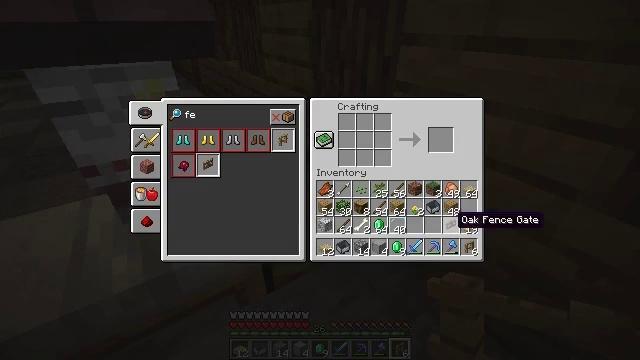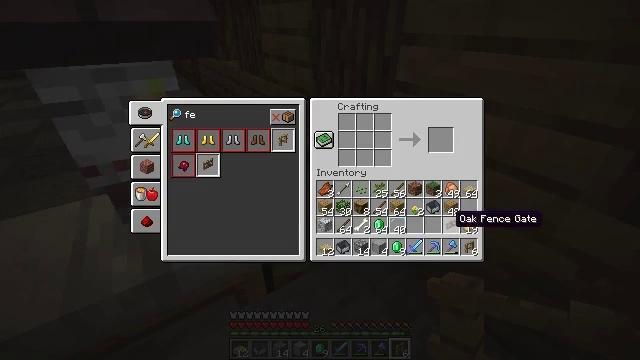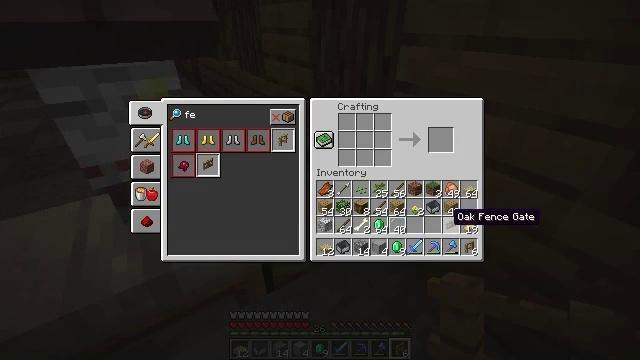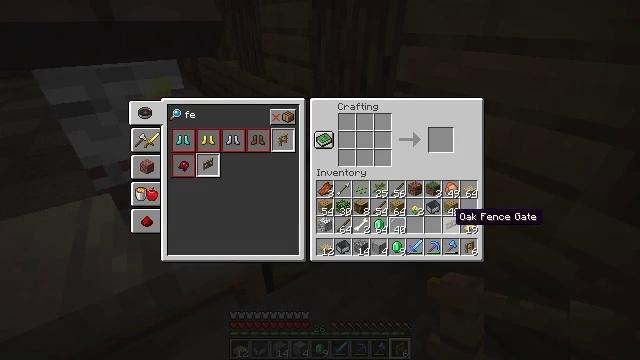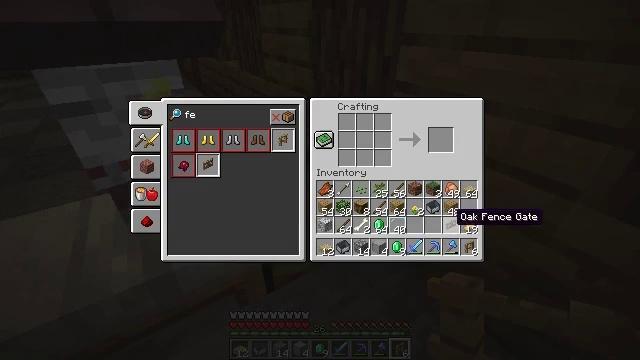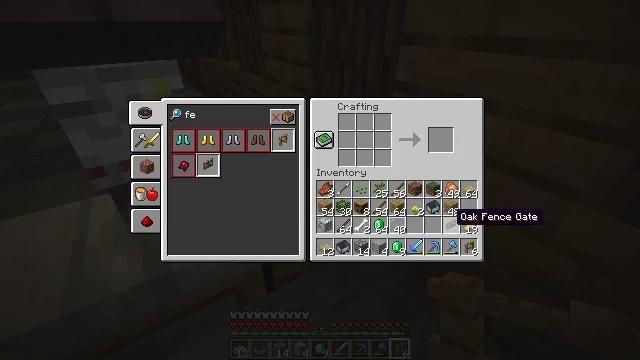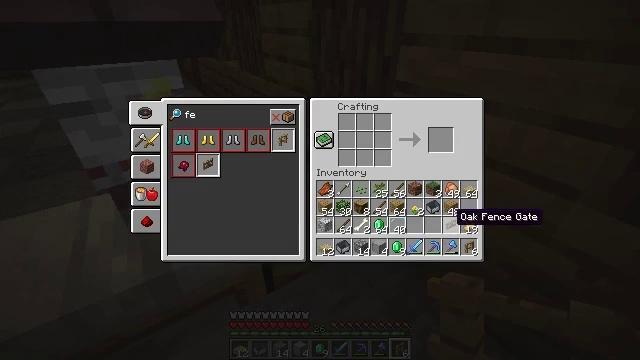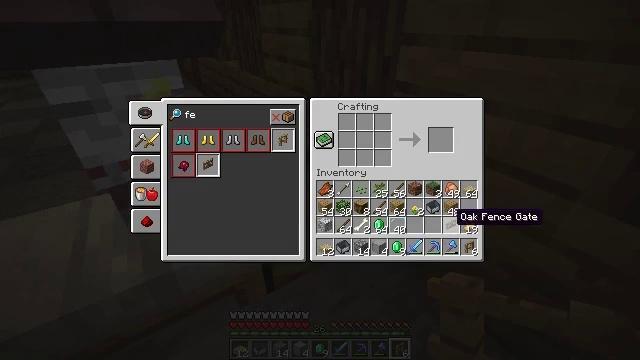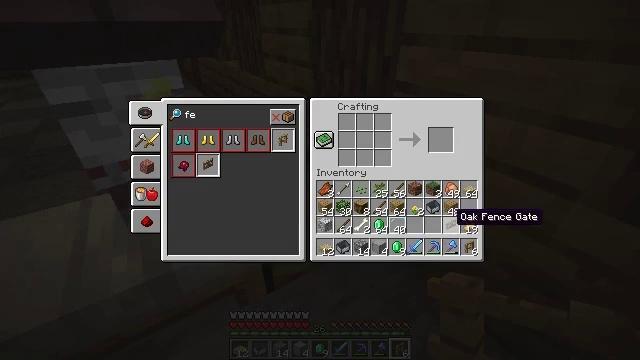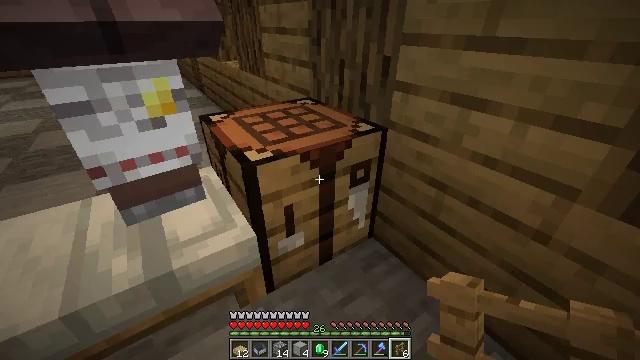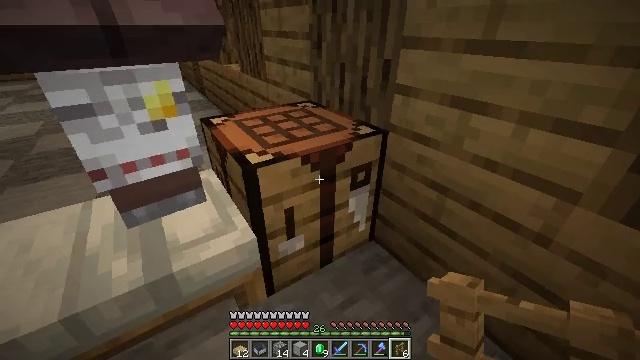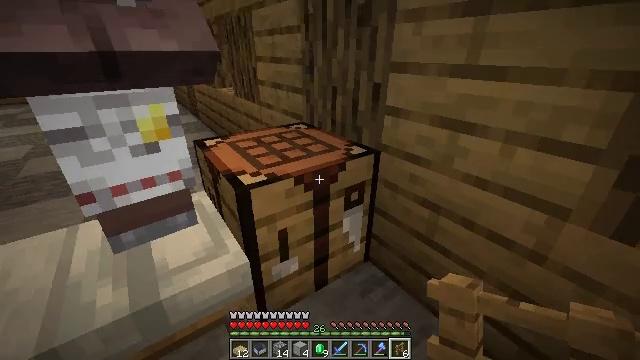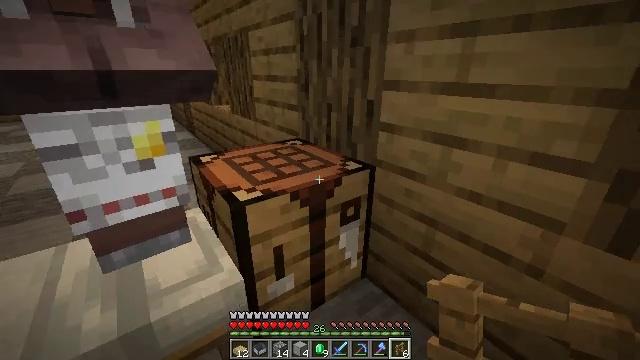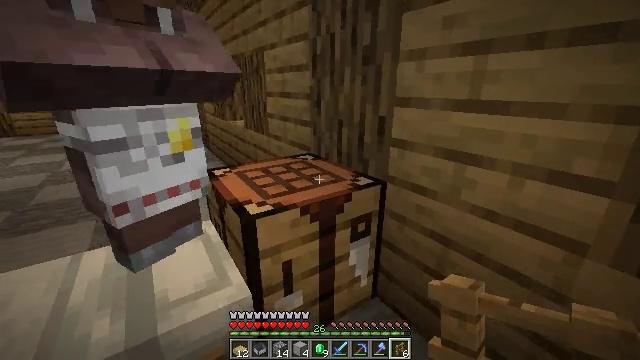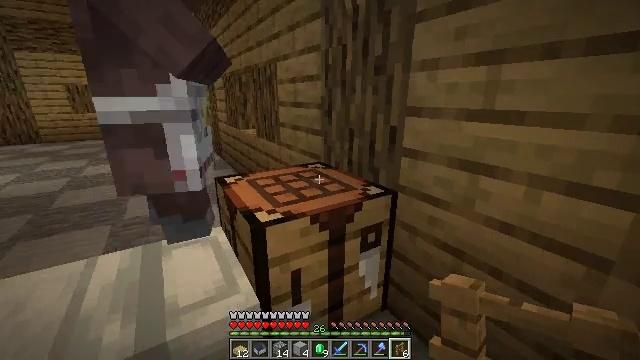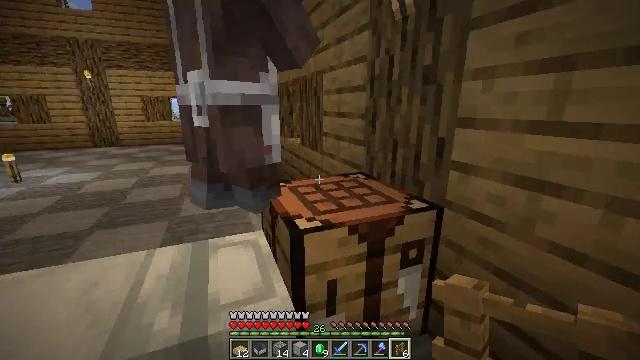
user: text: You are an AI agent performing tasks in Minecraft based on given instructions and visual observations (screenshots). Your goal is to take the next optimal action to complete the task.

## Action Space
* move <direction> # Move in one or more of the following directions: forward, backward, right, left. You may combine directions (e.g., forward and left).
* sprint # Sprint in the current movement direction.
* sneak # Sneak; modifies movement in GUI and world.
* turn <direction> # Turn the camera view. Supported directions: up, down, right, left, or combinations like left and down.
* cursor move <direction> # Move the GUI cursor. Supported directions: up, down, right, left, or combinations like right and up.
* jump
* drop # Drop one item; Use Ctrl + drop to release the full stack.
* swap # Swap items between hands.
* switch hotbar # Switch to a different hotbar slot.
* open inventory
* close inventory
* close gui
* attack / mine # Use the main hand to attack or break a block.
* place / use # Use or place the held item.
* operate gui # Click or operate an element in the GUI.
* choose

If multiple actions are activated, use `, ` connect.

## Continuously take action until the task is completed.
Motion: motion action
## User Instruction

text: Collect the birch slab for reuse.
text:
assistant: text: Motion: no_op
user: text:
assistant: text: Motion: no_op
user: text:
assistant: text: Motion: no_op
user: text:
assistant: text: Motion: no_op
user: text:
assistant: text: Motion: no_op
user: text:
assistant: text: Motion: no_op
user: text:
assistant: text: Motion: no_op
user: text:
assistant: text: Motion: no_op
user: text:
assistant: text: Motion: no_op
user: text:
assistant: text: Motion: close gui
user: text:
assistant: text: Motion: turn right and up
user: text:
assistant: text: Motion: turn right and up
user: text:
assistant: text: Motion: turn left and up
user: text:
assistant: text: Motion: turn left and up
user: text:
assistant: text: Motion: turn left and up
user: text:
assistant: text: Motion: turn left and up
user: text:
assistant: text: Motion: turn left and up
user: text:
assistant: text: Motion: turn left and up
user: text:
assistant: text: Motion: turn left and down
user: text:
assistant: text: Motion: move forward, turn left
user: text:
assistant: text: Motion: move forward, turn left
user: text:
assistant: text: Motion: move forward, turn left
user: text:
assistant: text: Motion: move forward, turn left
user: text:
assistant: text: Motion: move forward, turn left
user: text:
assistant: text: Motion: move forward, sprint, turn left
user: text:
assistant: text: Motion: move forward, sprint, turn left
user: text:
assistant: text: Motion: move forward, sprint
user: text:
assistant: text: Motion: move forward, sprint
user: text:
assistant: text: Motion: move forward, sprint
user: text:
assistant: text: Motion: move forward, turn up